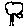
Label: tree